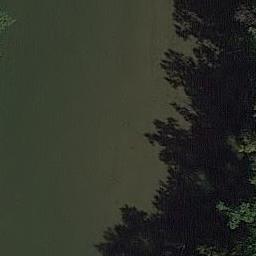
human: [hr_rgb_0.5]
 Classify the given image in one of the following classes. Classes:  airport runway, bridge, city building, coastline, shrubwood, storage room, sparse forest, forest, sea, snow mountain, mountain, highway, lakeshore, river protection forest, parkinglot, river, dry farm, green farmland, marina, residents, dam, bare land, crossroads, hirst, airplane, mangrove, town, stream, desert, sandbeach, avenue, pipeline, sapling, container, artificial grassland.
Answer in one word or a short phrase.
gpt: river protection forest